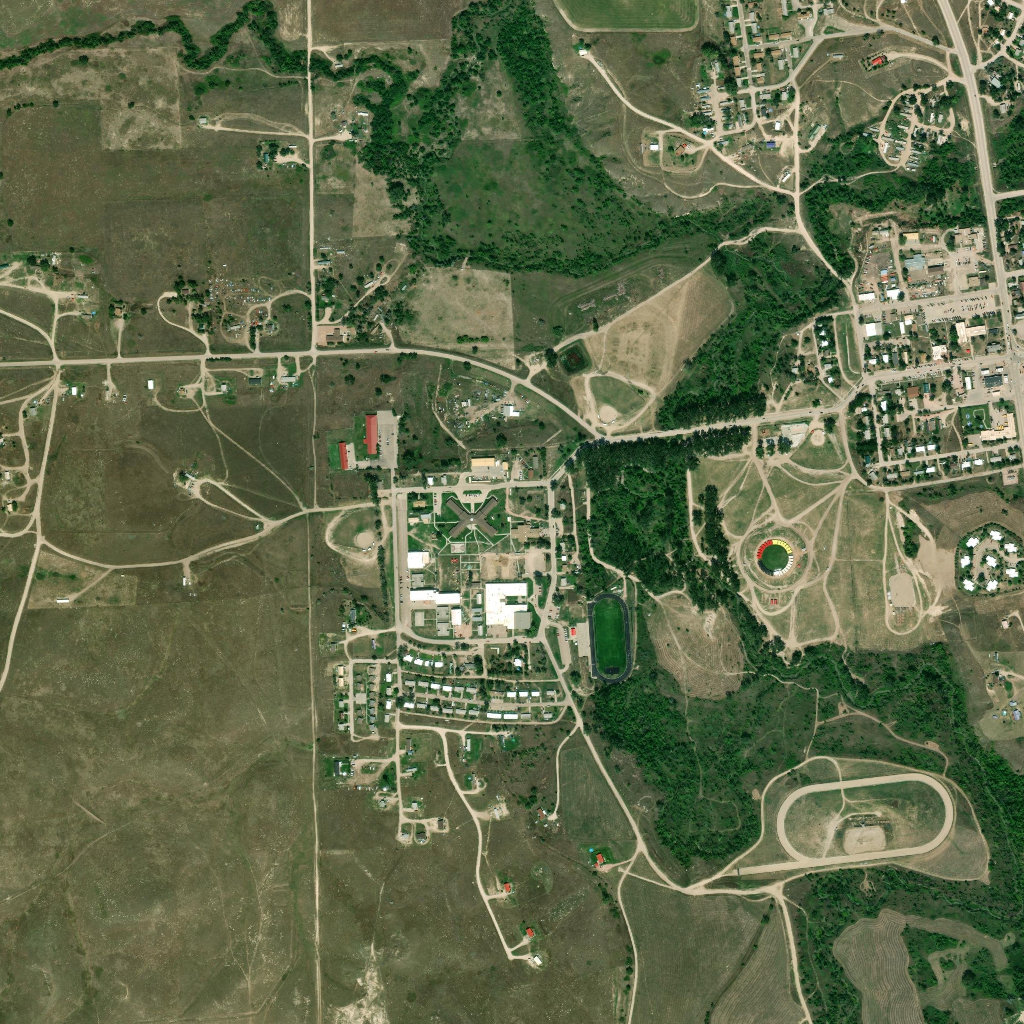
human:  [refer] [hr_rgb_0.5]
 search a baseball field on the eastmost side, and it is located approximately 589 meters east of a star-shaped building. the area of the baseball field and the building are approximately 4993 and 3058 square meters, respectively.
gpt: <box>[[76, 41, 82, 47, 0]]</box>